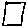
Label: square